Question: What is the measurement shown in the image?
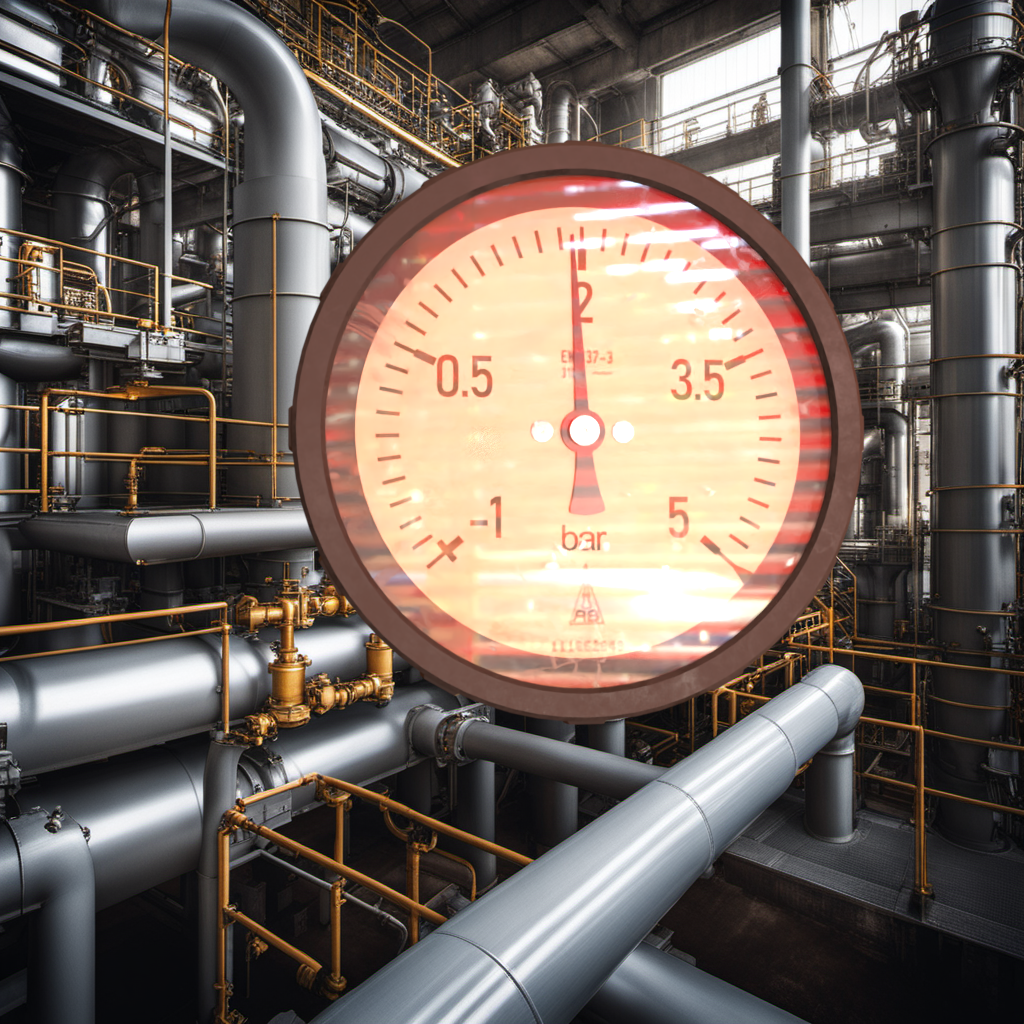
Answer: The result is 1.93
Question: What is the value range of this measurement?
Answer: The range is from -1 to 5
Question: What is the minimum and maximum value range of this measurement?
Answer: The minimum value is -1 and the maximum value is 5